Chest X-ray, AP view. Patient: 41 years old, sex F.
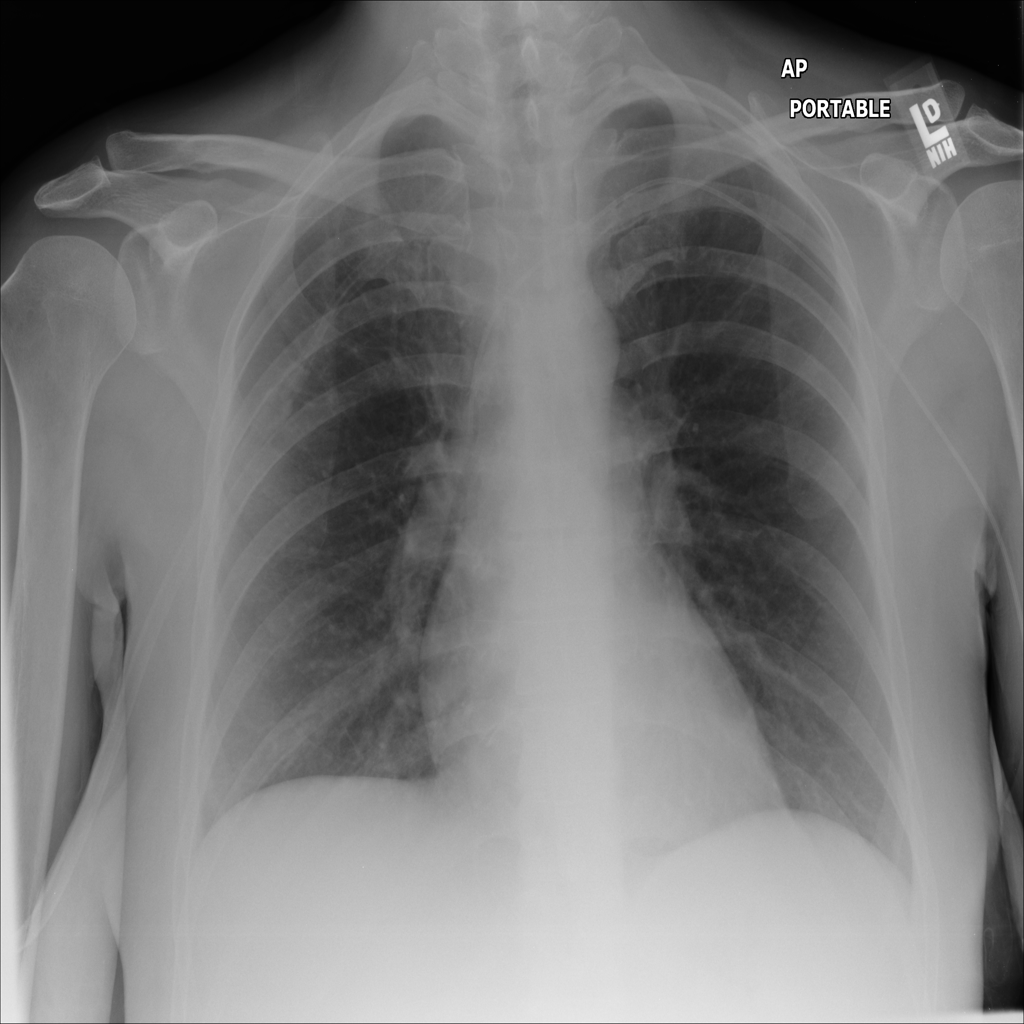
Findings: No Finding